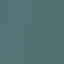
Land use / land cover class: SeaLake